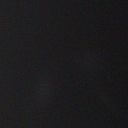
Screen state: off